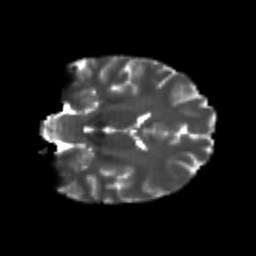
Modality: T2w
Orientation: coronal
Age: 23
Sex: female
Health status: healthy
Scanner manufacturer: philips
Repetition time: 7.388 s
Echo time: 0.08599 s